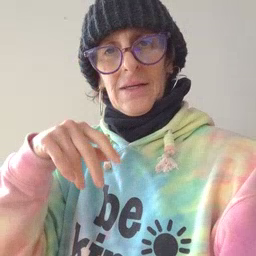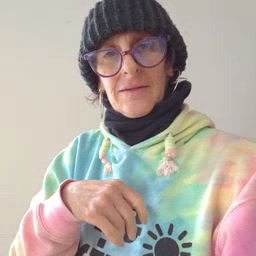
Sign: read